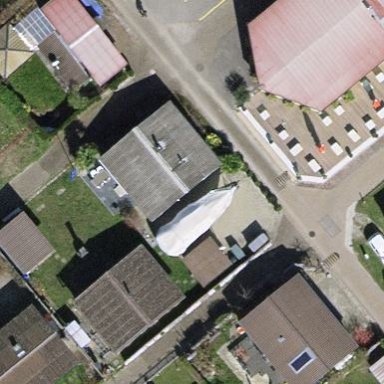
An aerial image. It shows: Static caravan.